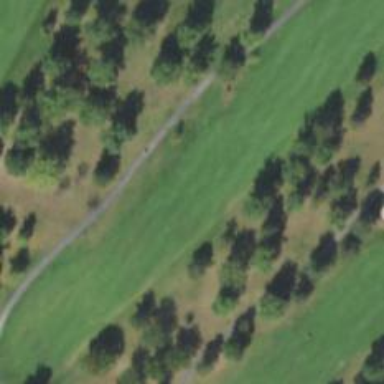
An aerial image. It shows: View of golf hole.